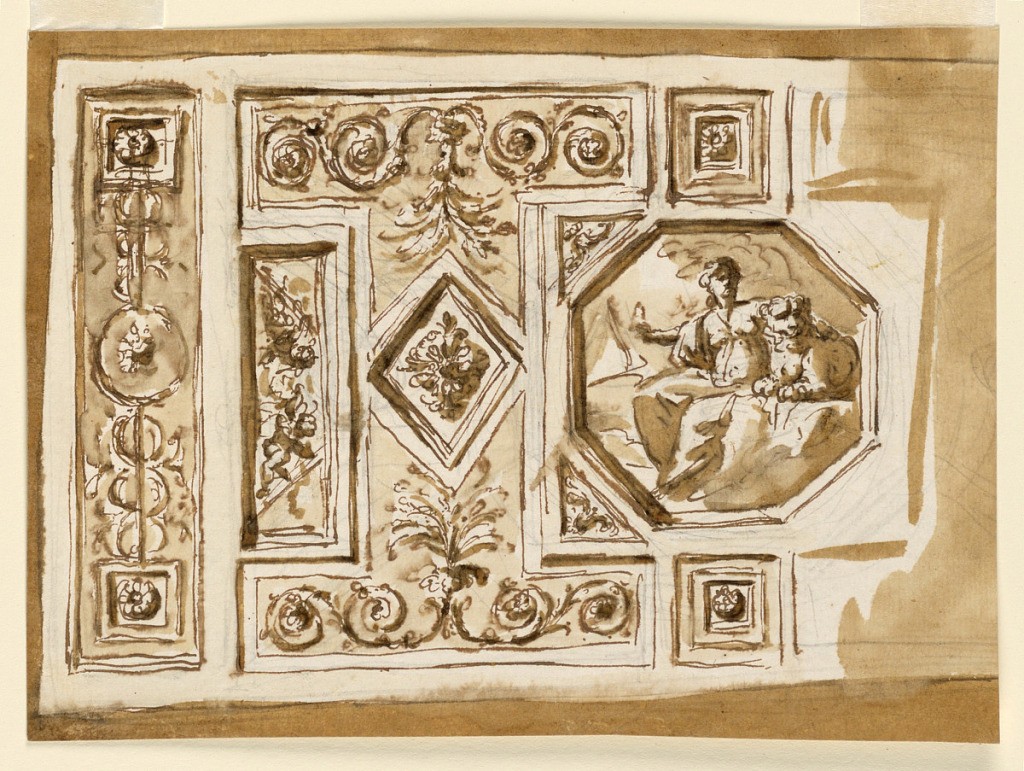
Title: Design for Ceiling Decoration
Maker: Giuseppe Barberi, Italian, 1746–1809
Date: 1746–1809
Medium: Pen and brown ink, brush and brown wash, graphite on off-white laid paper
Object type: Drawing
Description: Design for Ceiling Decoration.